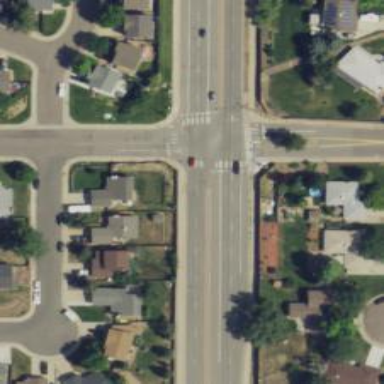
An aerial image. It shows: Marked crossing with zebra markings.